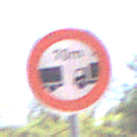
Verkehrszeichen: VerbotUnterschreitenMindestabstand
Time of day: Midday
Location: Outdoor (RoadRail)
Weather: Clear
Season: NotSpecified
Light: Natural